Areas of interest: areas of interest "Scenic Spot"
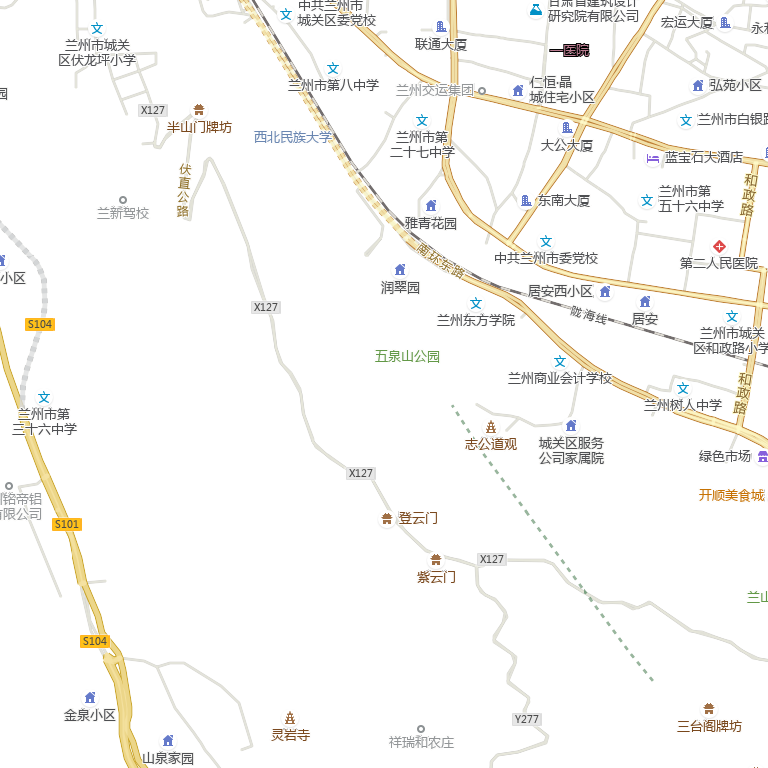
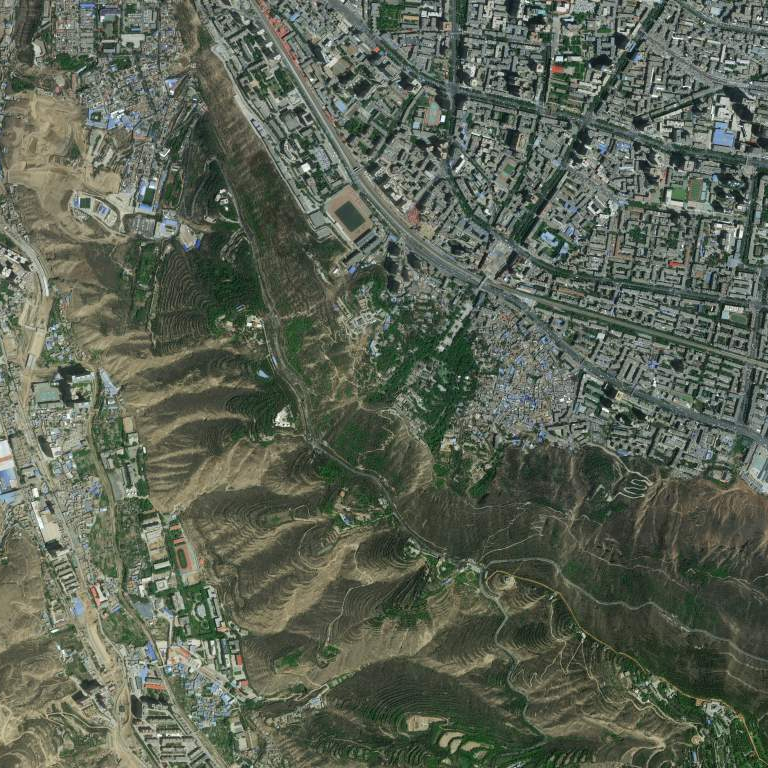